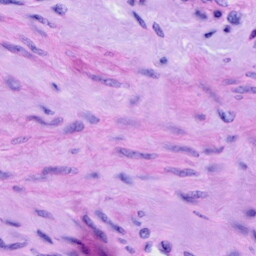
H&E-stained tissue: Cervix